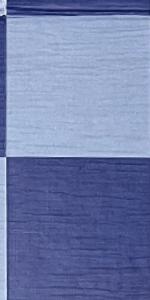
Label: Empty